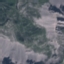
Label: HerbaceousVegetation